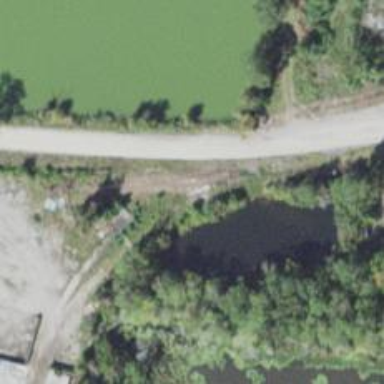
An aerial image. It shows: Disused railway spur service.